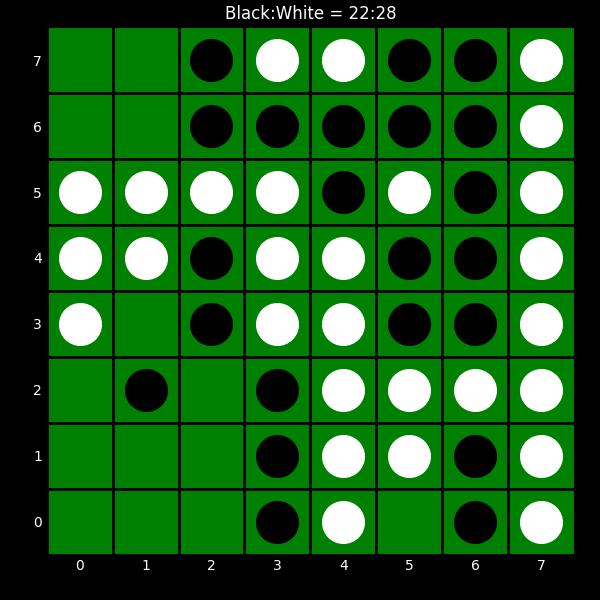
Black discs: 22
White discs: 28